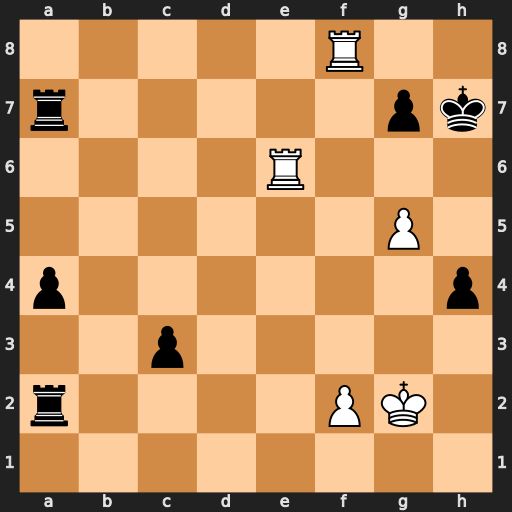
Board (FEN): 5R2/r5pk/4R3/6P1/p6p/2p5/r4PK1/8
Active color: w
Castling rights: -
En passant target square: -
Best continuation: g6+ Kh6 Kh3 Rxf2 Rxf2